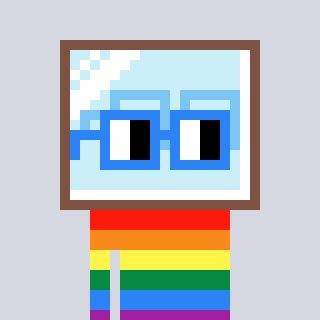
a pixel art character with square blue glasses, a mirror-shaped head and a peachy-colored body on a cool background